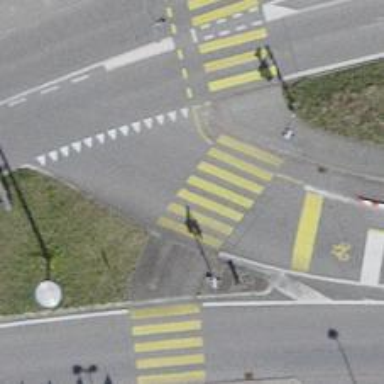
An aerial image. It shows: Uncontrolled zebra crossing with zebra markings.